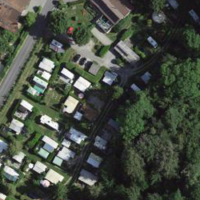
EUNIS habitat code: 53
Species observed at this site:
Certhia brachydactyla
Vicia sepium
Corvus corone
Sturnus vulgaris
Chloris chloris
Troglodytes troglodytes
Streptopelia decaocto
Passer domesticus
Buteo buteo
Sylvia atricapilla
Carduelis carduelis
Turdus merula
Columba palumbus
Hirundo rustica
Milvus migrans
Milvus milvus
Pica pica
Phoenicurus ochruros
Certhia familiaris
Garrulus glandarius
Falco tinnunculus